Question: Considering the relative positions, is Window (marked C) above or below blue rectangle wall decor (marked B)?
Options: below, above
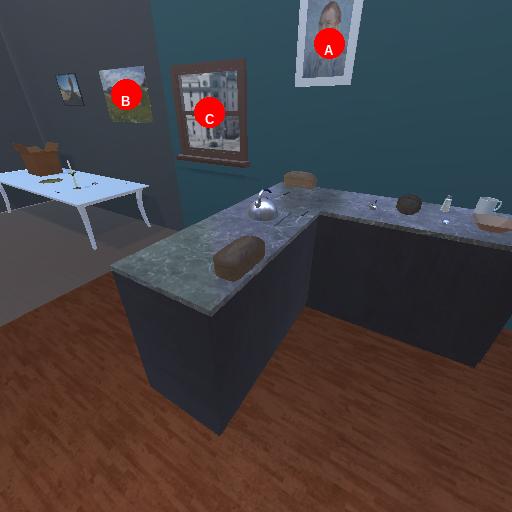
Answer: below